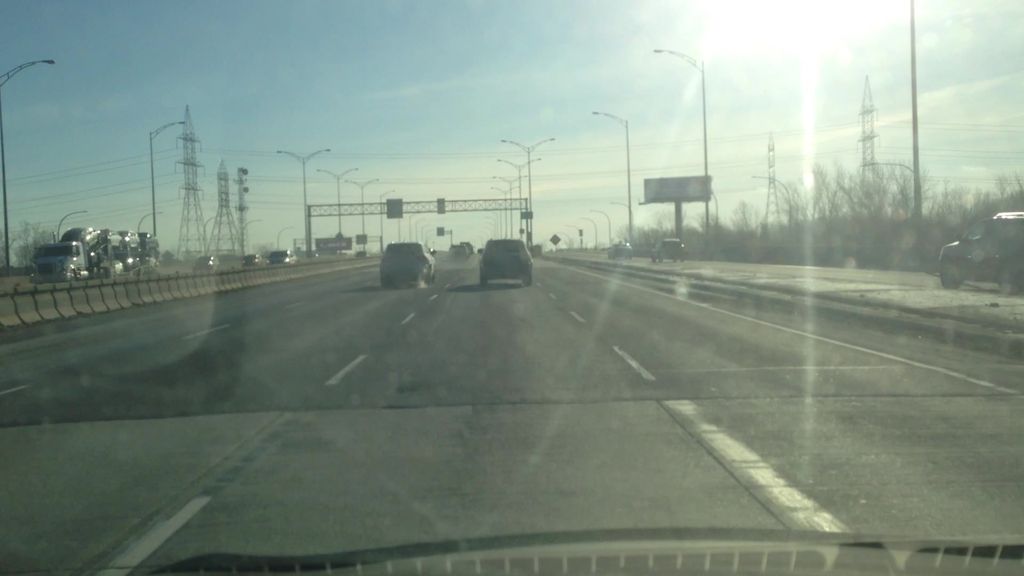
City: montreal